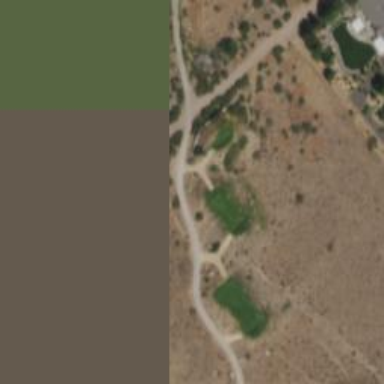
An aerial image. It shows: Service road designated as golf cart path.